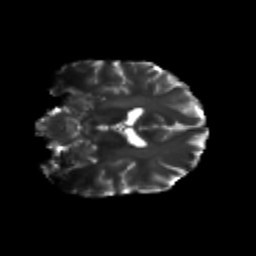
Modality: T2w
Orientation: coronal
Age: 22
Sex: male
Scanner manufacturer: siemens
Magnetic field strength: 3 T
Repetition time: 3.5 s
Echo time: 0.125 s